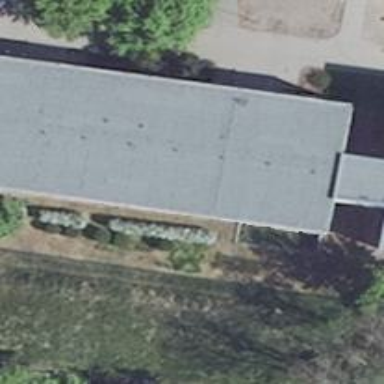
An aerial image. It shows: School.